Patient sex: F
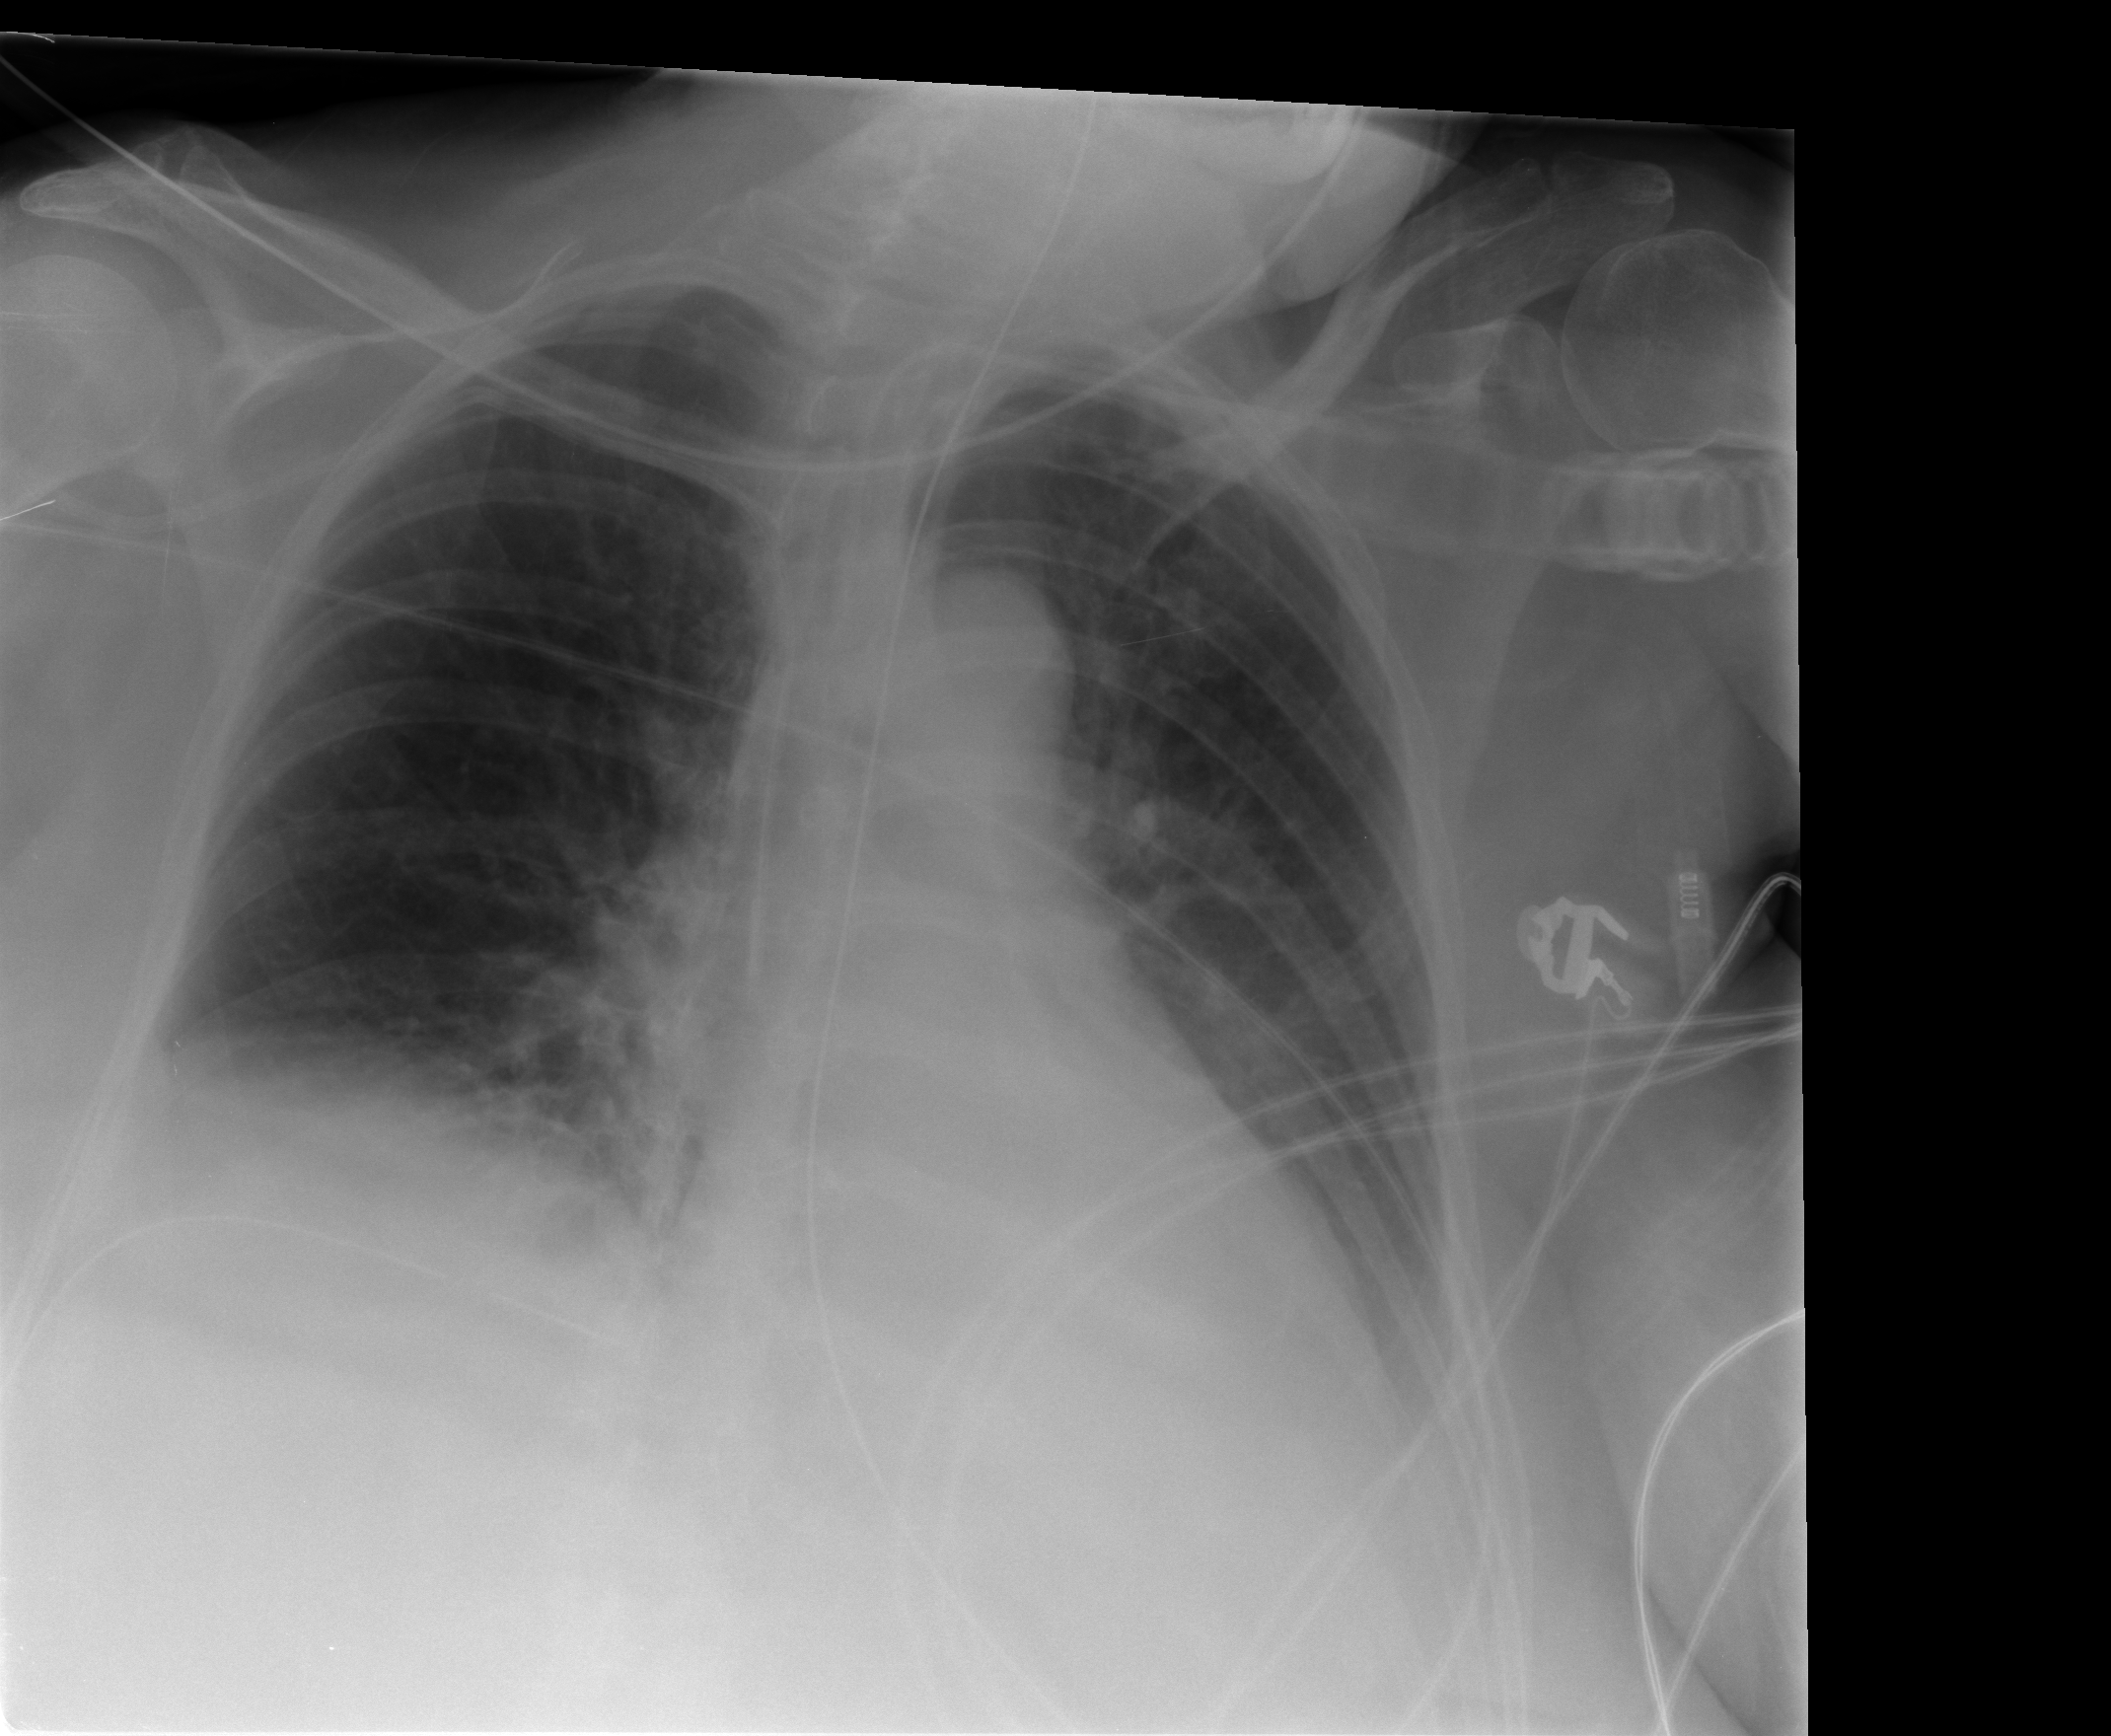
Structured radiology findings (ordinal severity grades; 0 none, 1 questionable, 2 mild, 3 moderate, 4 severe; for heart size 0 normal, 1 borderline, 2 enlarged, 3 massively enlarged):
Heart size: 0
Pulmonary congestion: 1
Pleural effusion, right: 0
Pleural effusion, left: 1
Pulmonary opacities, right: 0
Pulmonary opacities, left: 0
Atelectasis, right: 2
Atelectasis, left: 2